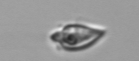
Label: Oxytoxum